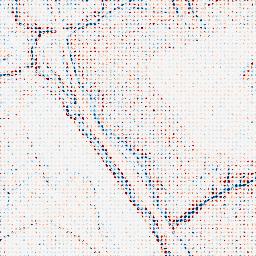
Category: edge_preserving
Decomposition family: bilateral
Decomposition parameters: d: 5
sigma_color: 100
sigma_space: 100
Upsampling method: sinc_hamming
Upsampling parameters: scale: 8
kernel_size: 4
Upsampling scale: 8